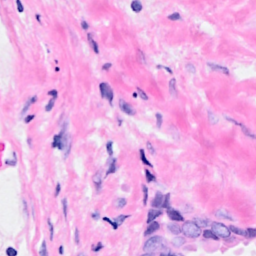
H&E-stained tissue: Breast